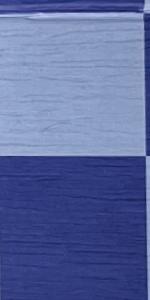
Label: Empty